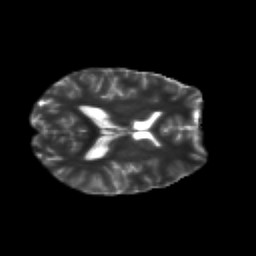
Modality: T2w
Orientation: axial
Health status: healthy
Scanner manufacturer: siemens
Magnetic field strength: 3 T
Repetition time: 10.6 s
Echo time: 0.092 s